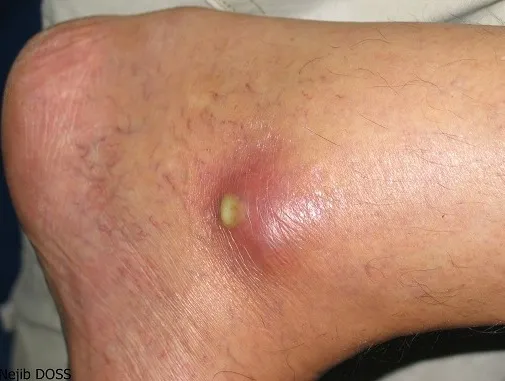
Infiltrated erythematous plaque of the left ankle surmounted by a large pustule.
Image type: medical_photograph (skin_photograph)